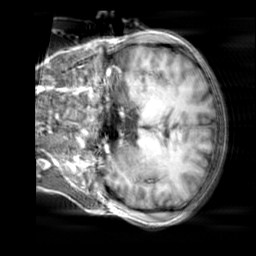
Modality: T1w
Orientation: coronal
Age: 30
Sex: female
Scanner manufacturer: siemens
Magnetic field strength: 3 T
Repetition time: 2.3 s
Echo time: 0.00303 s